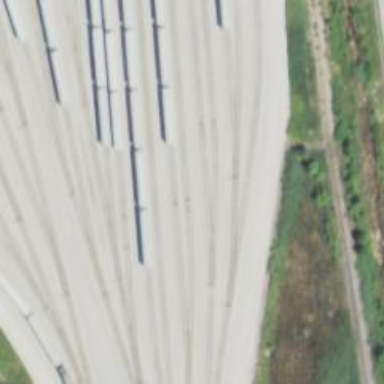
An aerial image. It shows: Railway spur service.